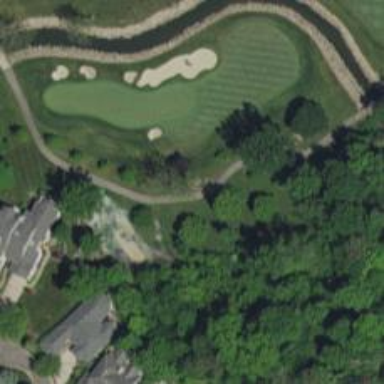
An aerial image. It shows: Path for both roads and golfers.